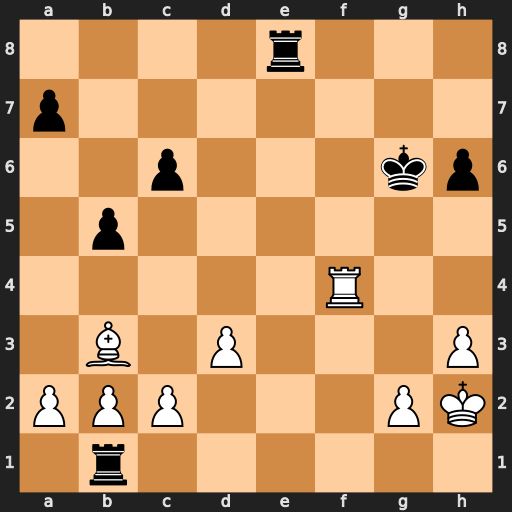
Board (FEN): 4r3/p7/2p3kp/1p6/5R2/1B1P3P/PPP3PK/1r6
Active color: w
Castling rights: -
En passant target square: -
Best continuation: Bf7+ Kg5 Rg4+